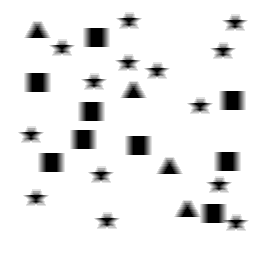
Squares: 9
Triangles: 4
Stars: 14
Total shapes: 27